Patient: sex F, age 69
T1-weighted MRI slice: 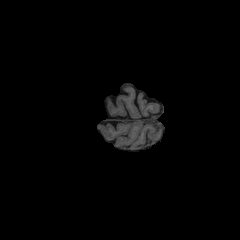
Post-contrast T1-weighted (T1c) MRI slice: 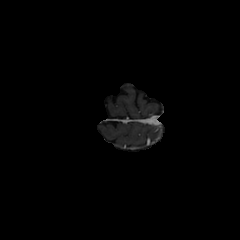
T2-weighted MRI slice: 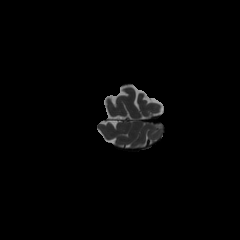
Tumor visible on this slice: no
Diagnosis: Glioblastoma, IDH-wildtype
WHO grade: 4